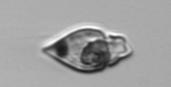
Label: Amphidinium